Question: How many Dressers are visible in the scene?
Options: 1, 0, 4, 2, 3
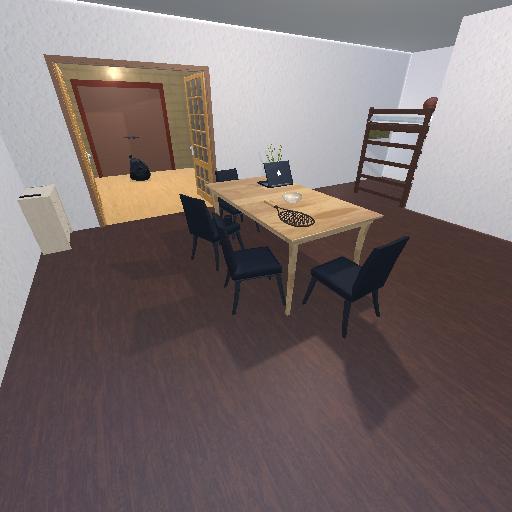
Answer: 1